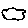
Label: cloud